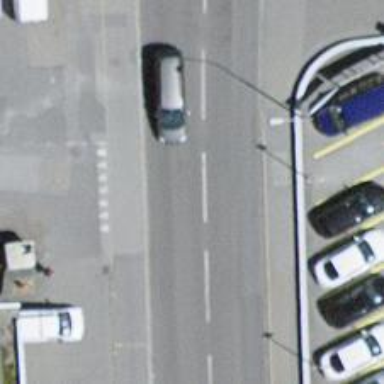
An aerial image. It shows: Bus stop with designated stop position for public transport.